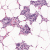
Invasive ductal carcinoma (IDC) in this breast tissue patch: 1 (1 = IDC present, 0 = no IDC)